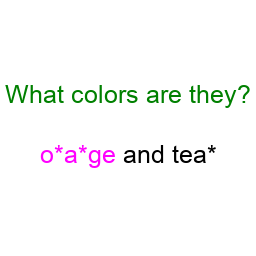
Color: magenta, black
Color name shown: orange, teal
Background color: white
Question text color: green